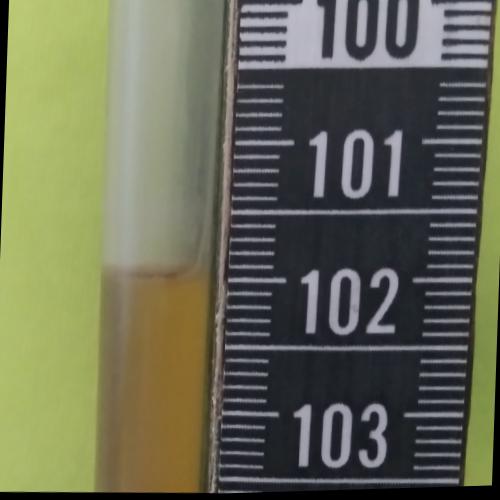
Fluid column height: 102.0 cm